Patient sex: M
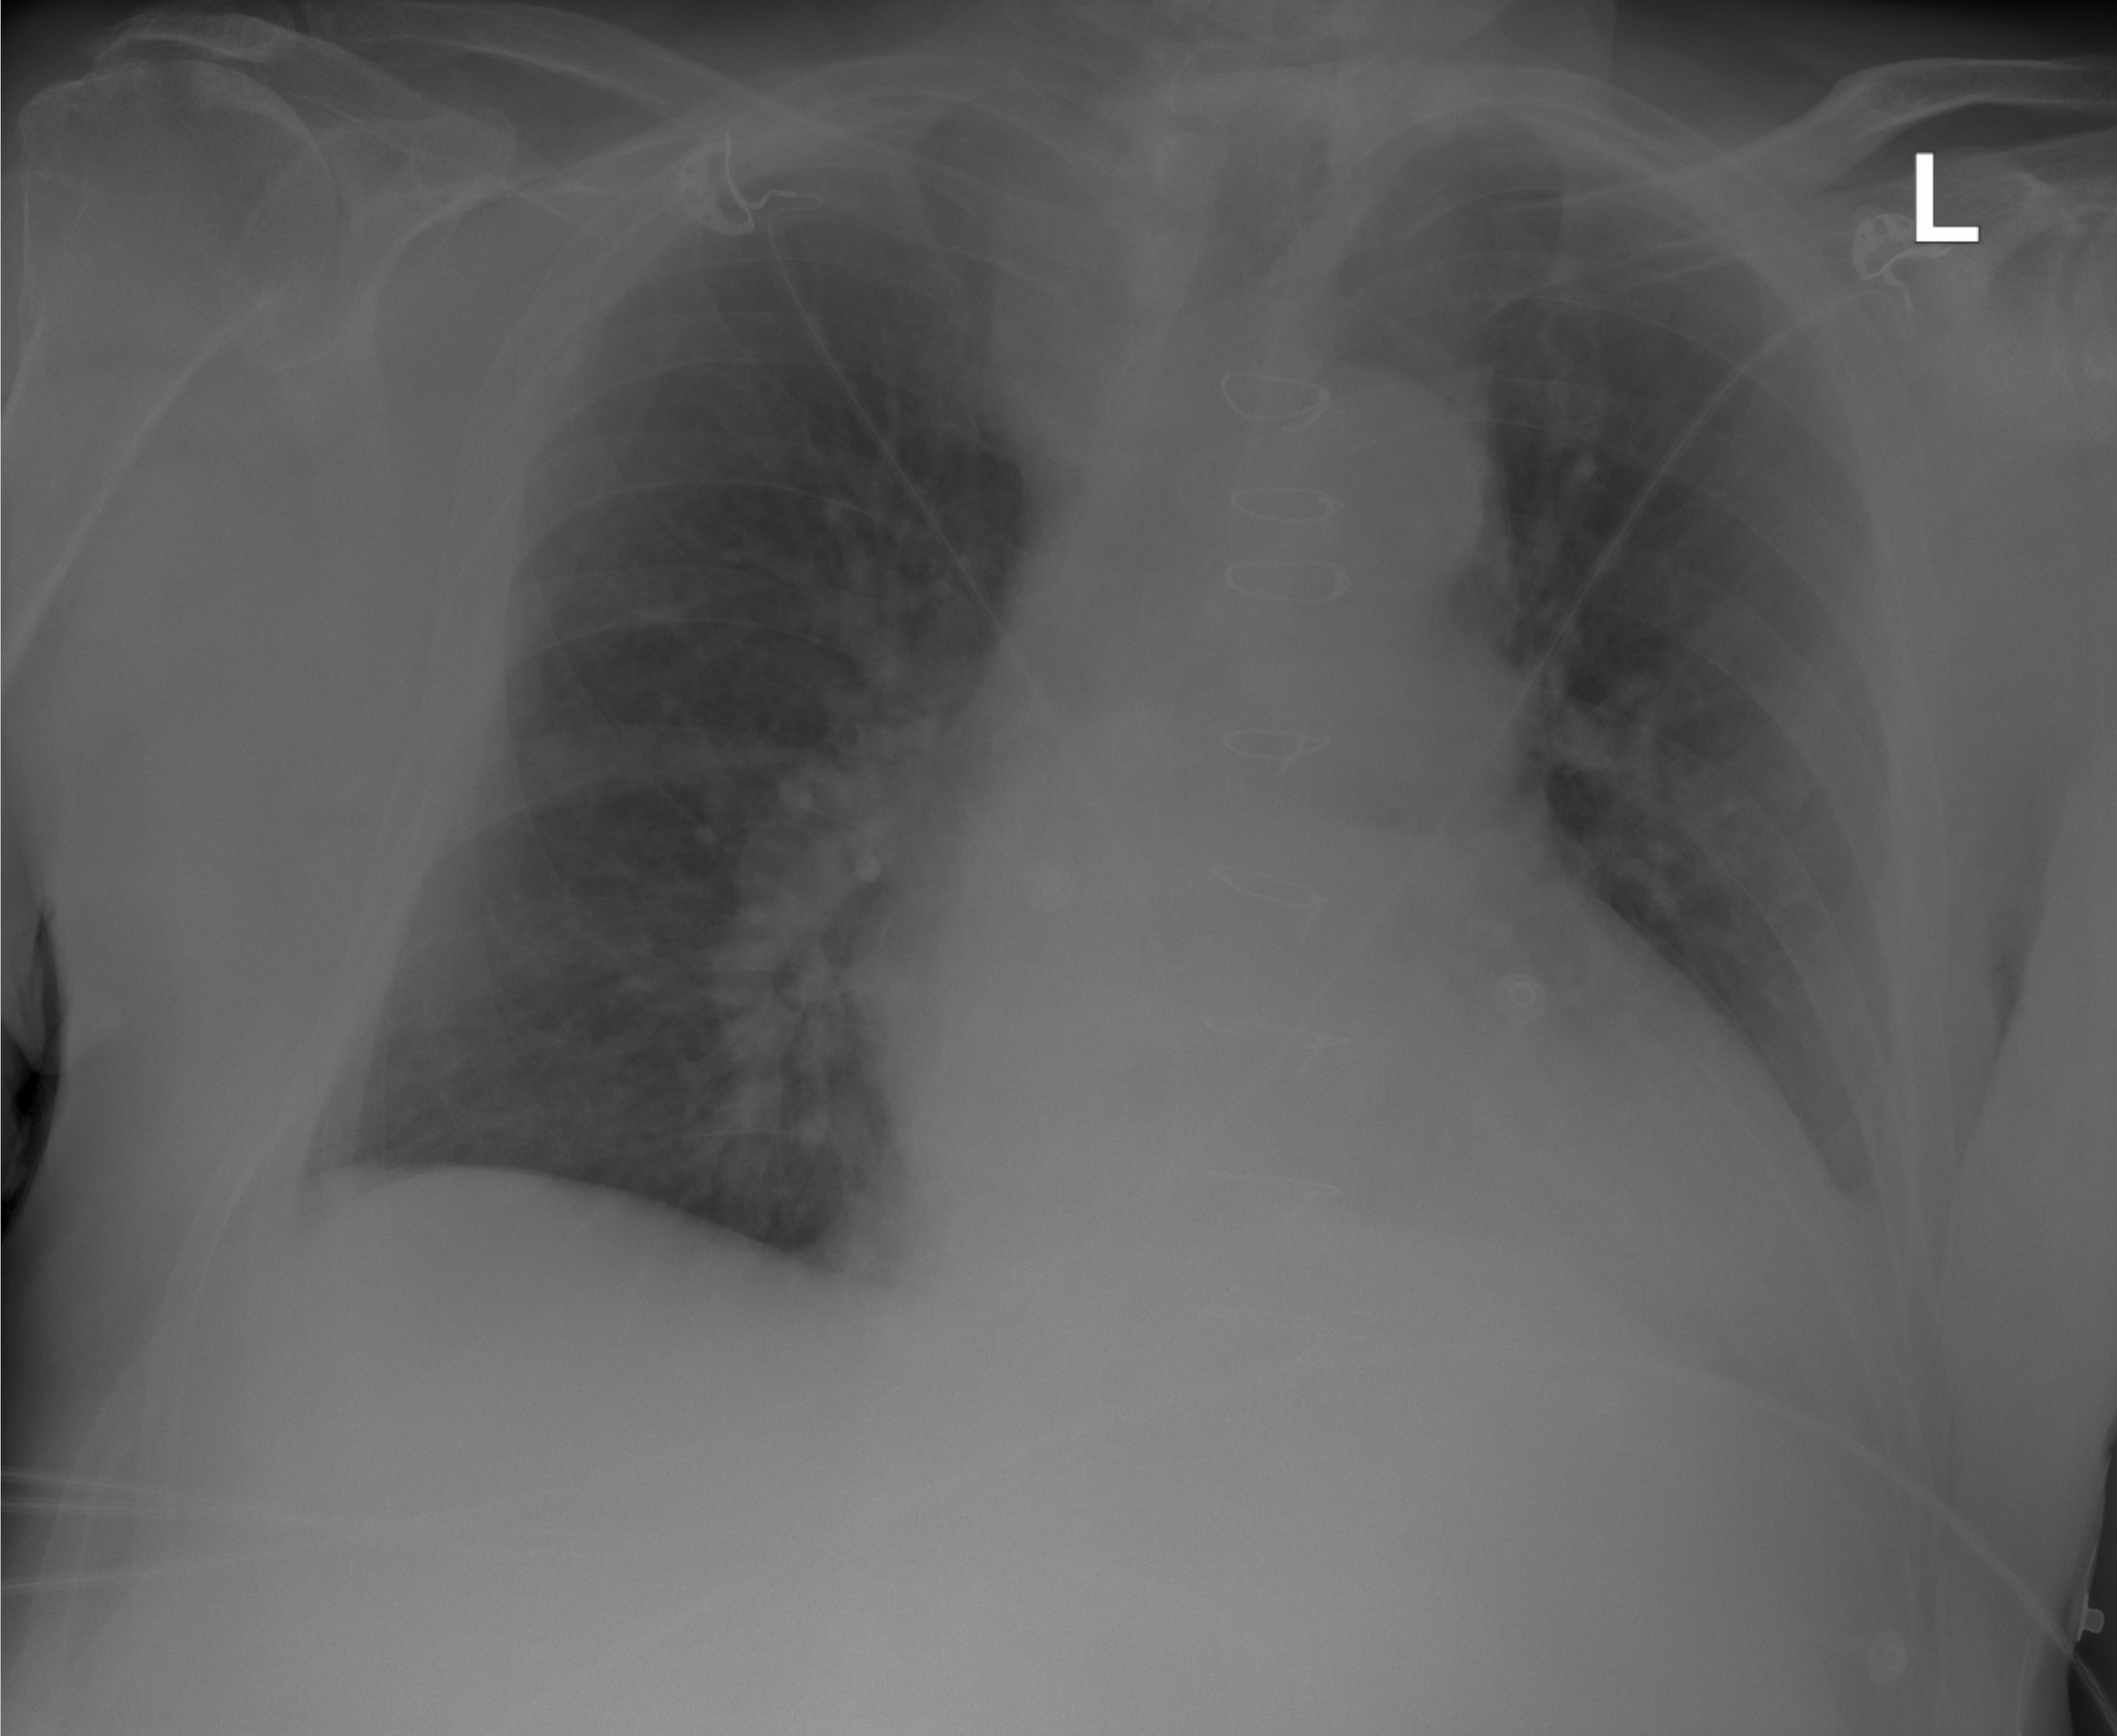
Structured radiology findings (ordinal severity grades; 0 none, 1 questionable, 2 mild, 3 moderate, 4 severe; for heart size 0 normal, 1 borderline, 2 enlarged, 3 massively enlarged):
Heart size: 2
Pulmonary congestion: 1
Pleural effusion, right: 1
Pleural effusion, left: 2
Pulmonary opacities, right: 0
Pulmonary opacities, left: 0
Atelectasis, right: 0
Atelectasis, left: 1